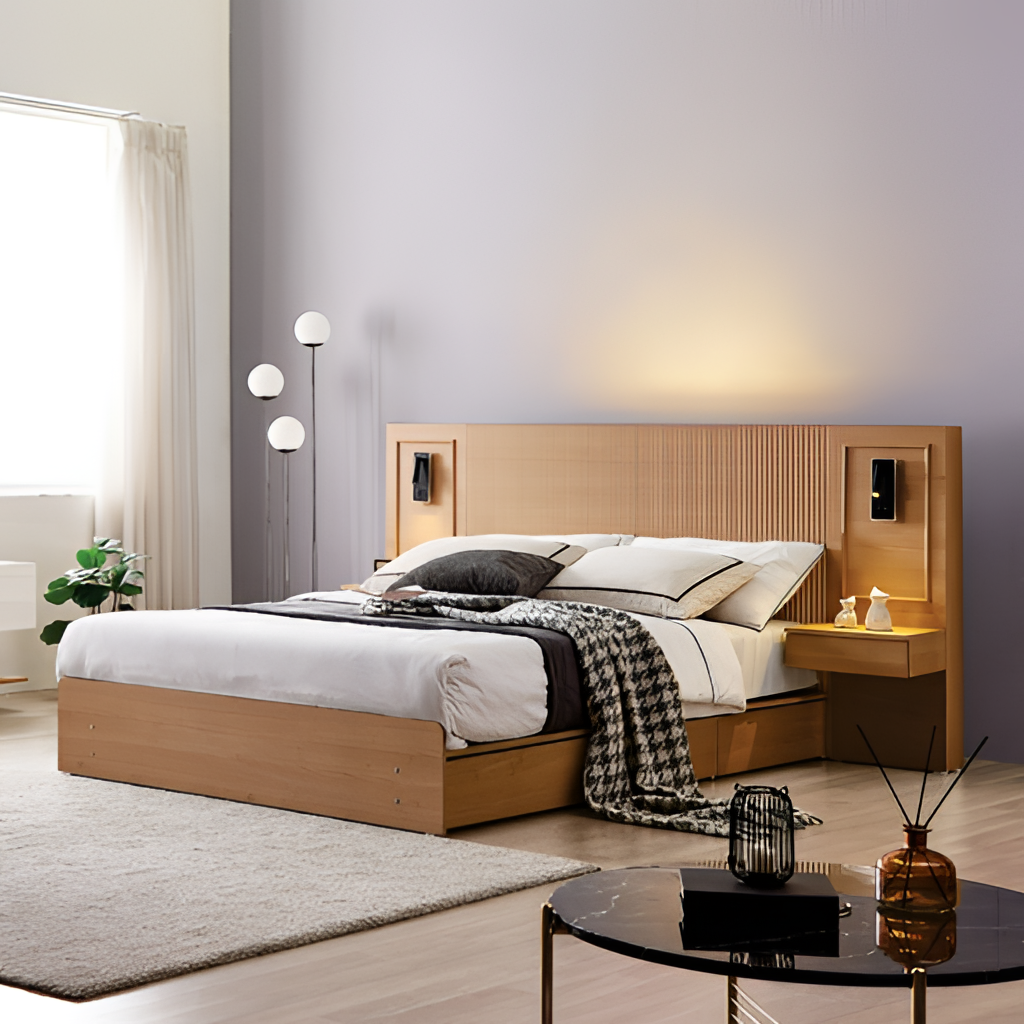
bedroom, wood backlit headboard bed, contemporary, wood flooring, with plank pattern, gray paint wallpaper, with solid pattern